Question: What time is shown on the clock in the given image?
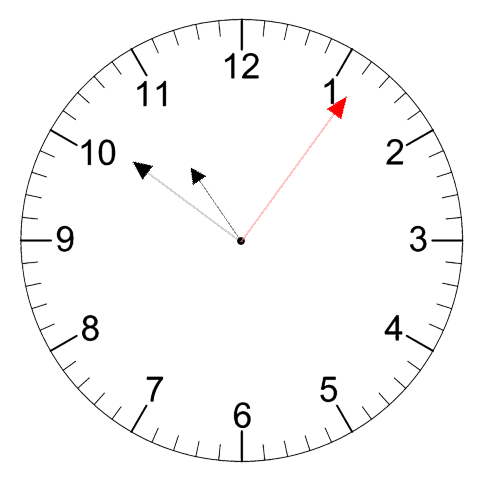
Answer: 10:51:06